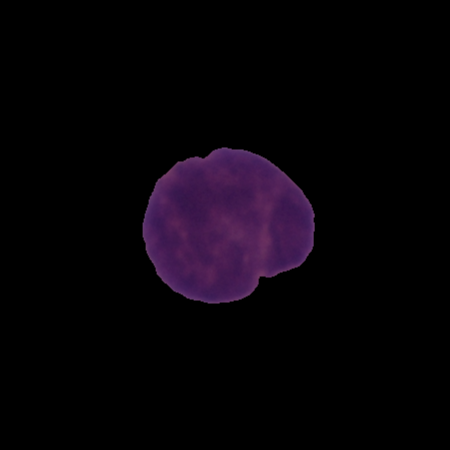
Label: cancer